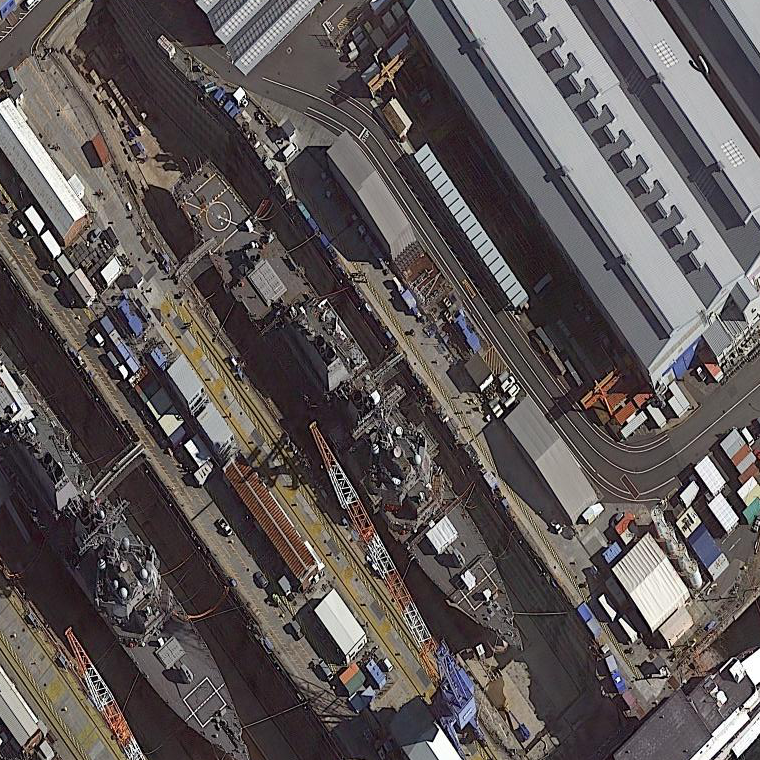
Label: destroyer